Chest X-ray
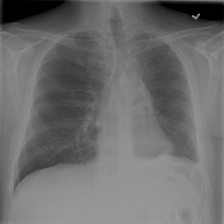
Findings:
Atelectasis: positive
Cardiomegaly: negative
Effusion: negative
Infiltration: negative
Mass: negative
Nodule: negative
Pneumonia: negative
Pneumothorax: positive
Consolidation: negative
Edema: negative
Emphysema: negative
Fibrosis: negative
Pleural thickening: positive
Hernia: negative